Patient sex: M
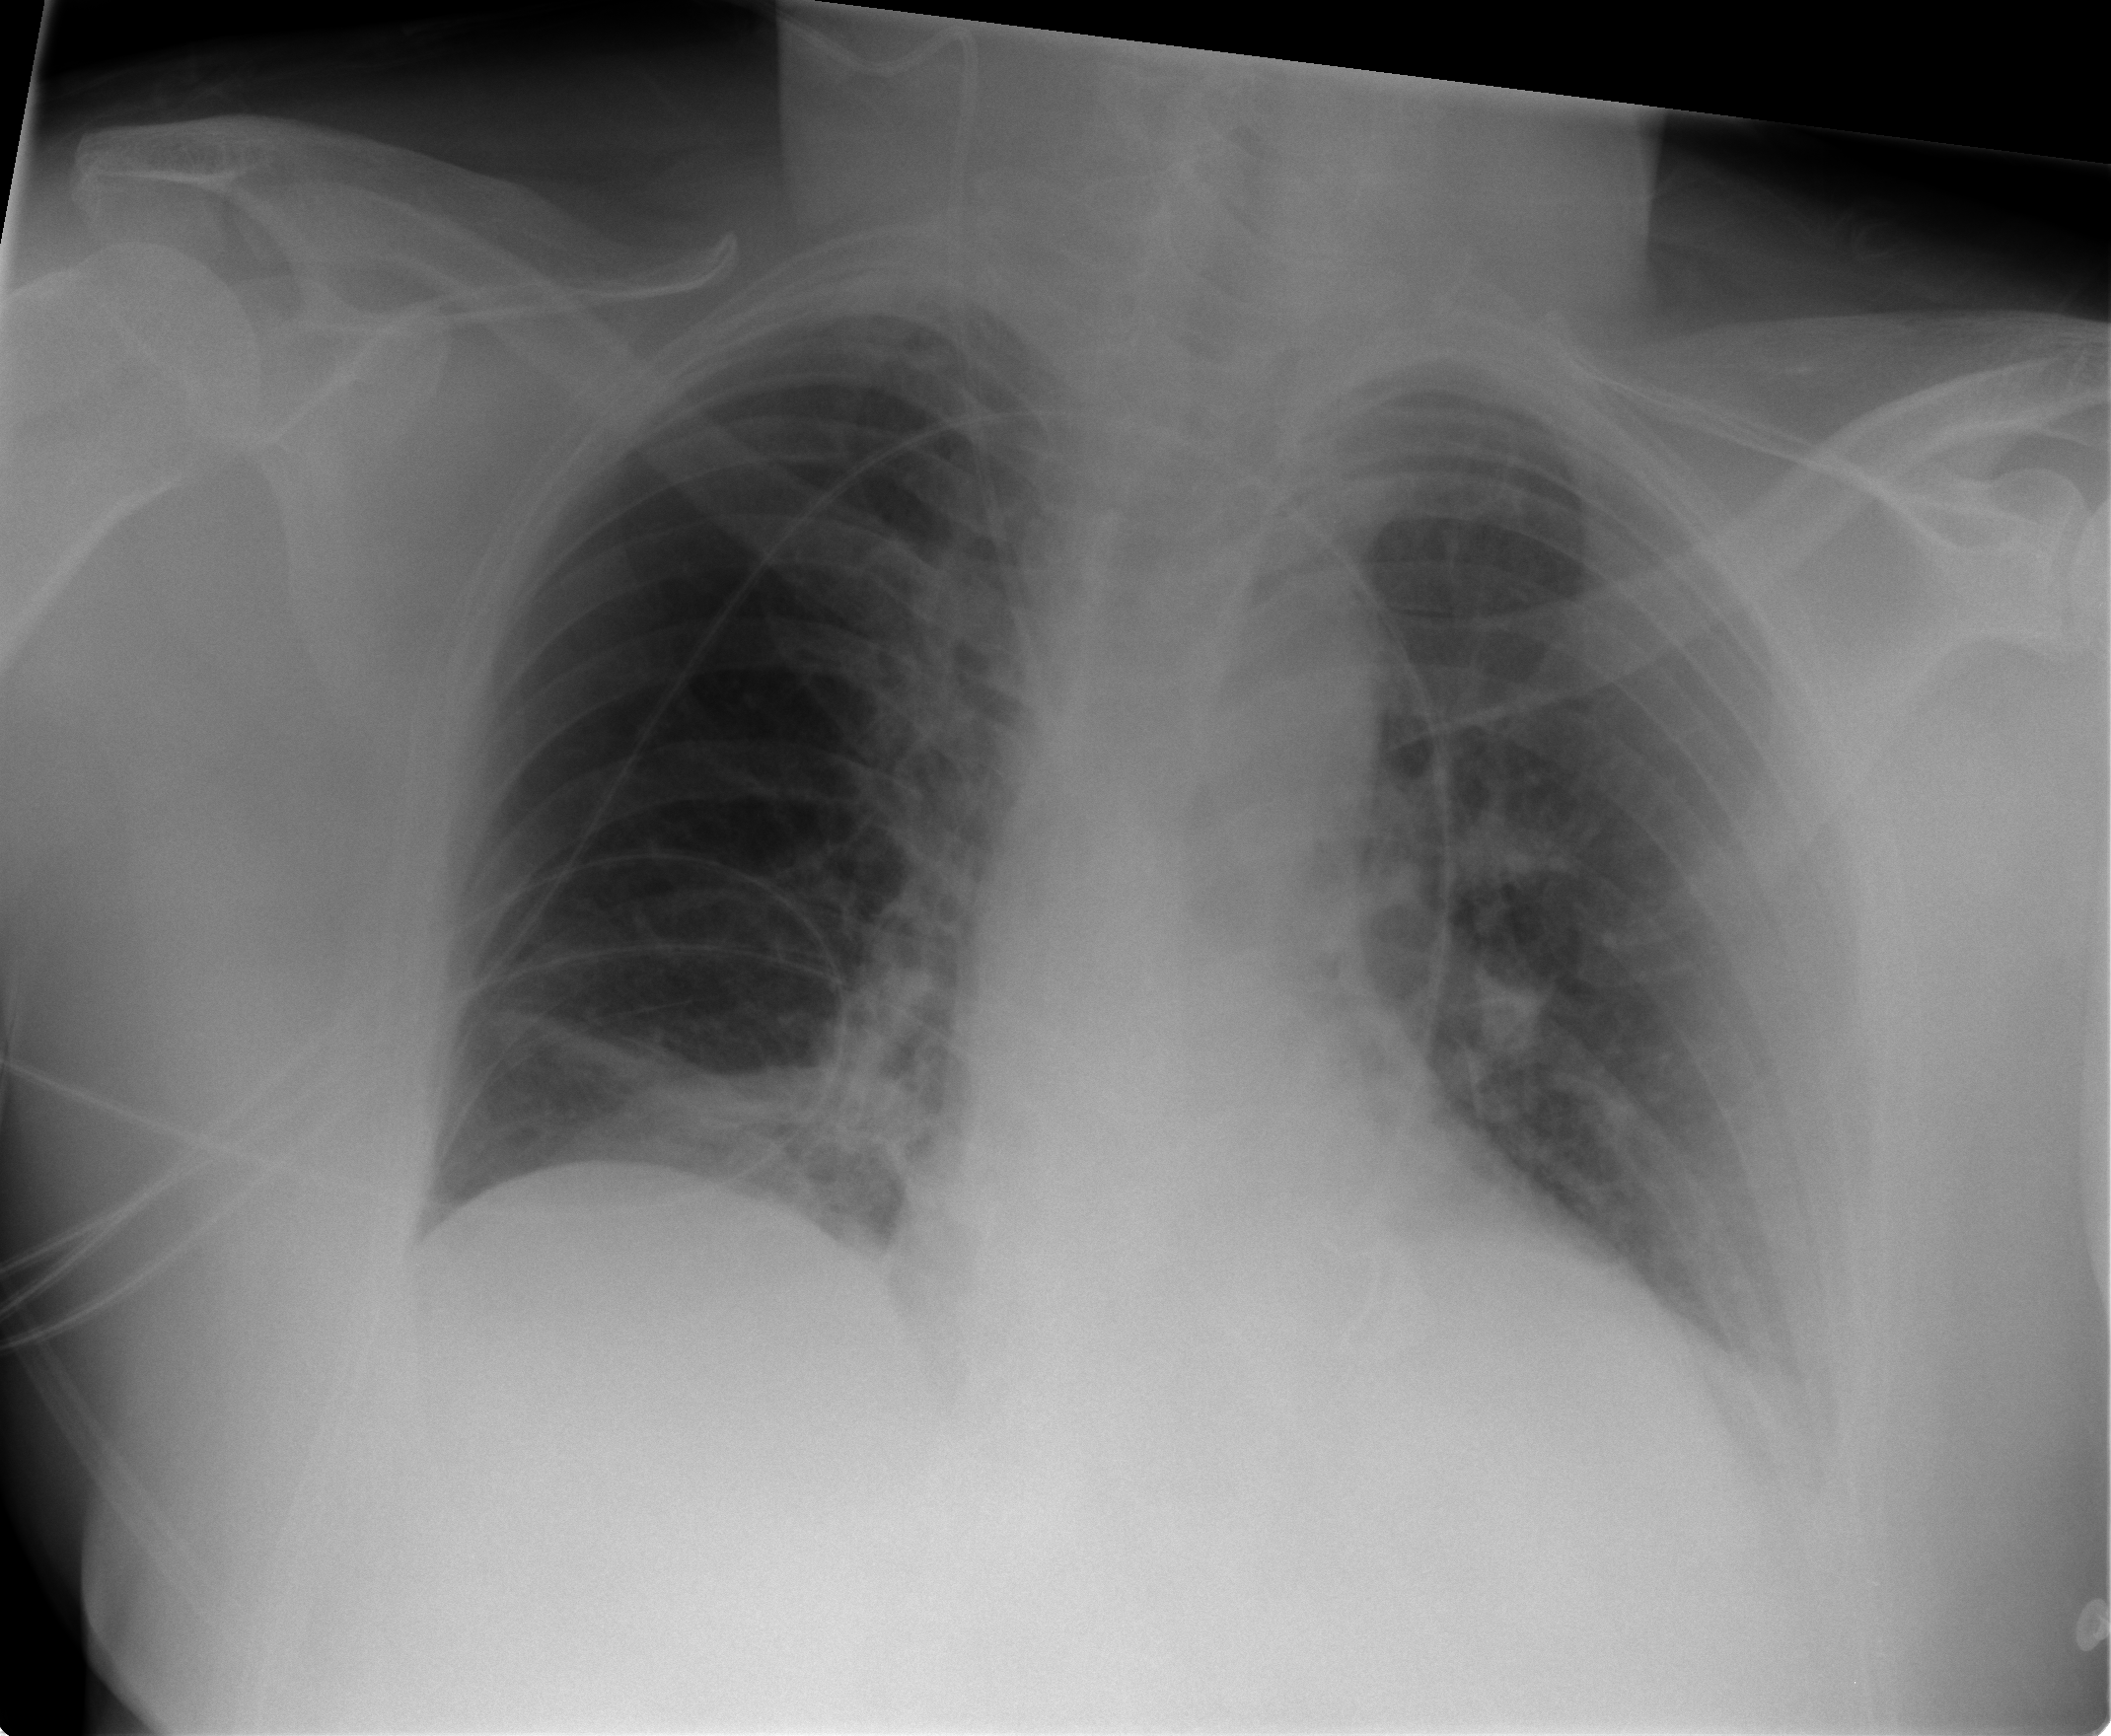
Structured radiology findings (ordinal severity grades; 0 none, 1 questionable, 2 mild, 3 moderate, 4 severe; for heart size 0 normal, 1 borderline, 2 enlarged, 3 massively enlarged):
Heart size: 0
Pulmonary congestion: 0
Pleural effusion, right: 0
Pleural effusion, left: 1
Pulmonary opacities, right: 0
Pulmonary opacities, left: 0
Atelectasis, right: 2
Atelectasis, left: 2